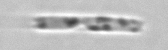
Label: Cerataulina_pelagica